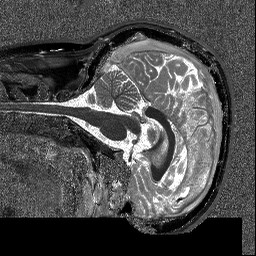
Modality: T1map
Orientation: sagittal
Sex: male